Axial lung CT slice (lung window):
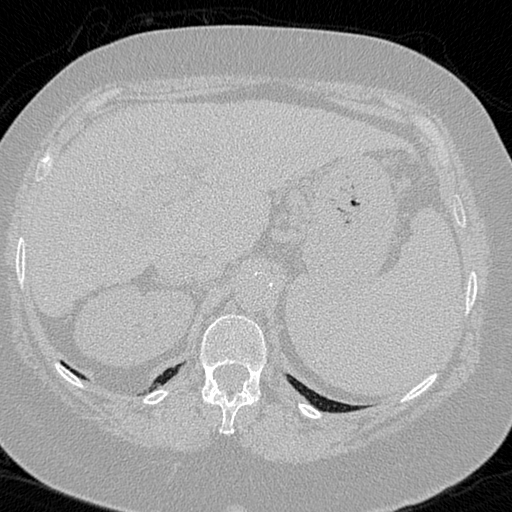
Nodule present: no